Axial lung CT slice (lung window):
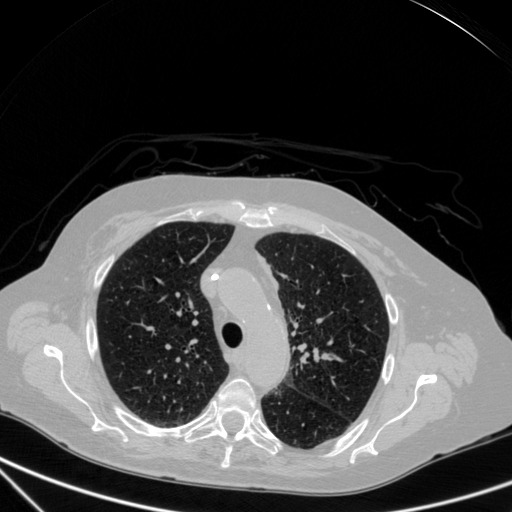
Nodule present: yes
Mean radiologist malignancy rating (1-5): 3.5